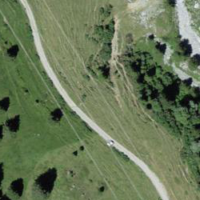
EUNIS habitat code: 23
Species observed at this site:
Alnus alnobetula